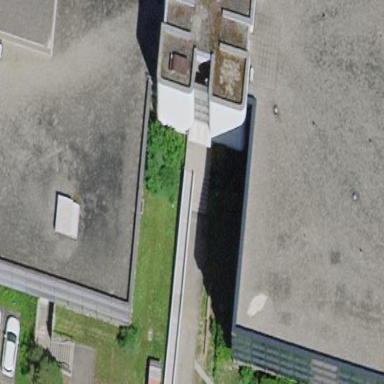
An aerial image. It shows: Manufacturing building.